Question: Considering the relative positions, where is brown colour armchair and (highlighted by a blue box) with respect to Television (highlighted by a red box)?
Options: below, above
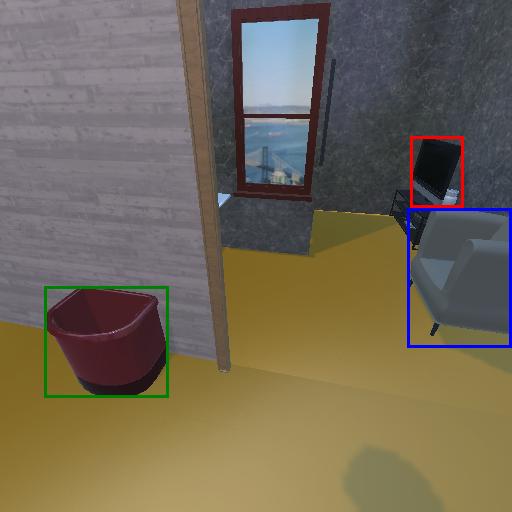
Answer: below